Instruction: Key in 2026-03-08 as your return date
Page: home
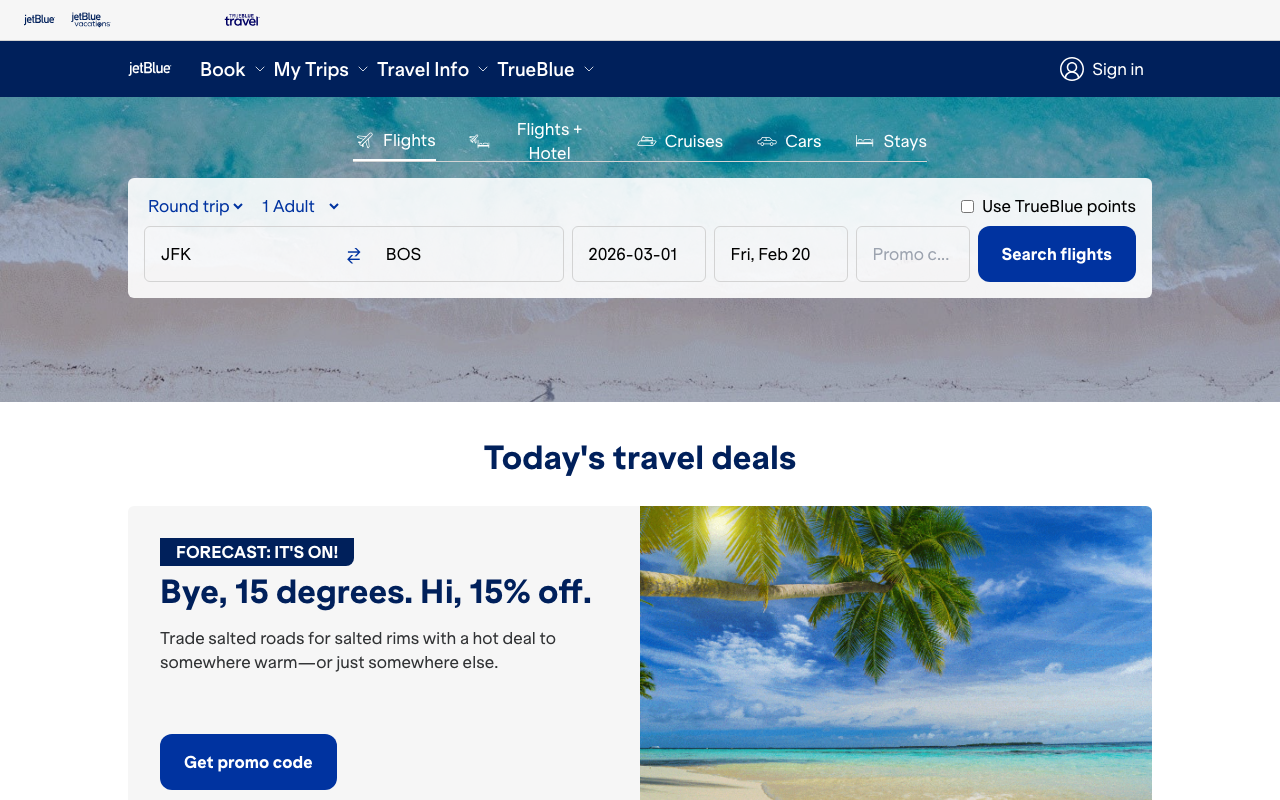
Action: type